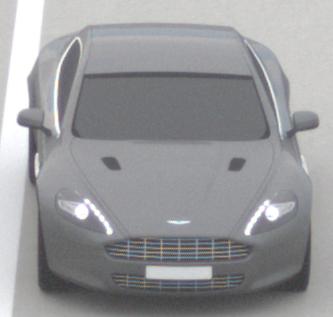
Make: Aston Martin
Model: Rapide
Detailed model: Rapide
Model produced from: 2010/03
Model produced until: 2013/07
Doors: 5
Color: gray
Road condition: dry road
Daytime: morning or afternoon
Contrast: low contrast